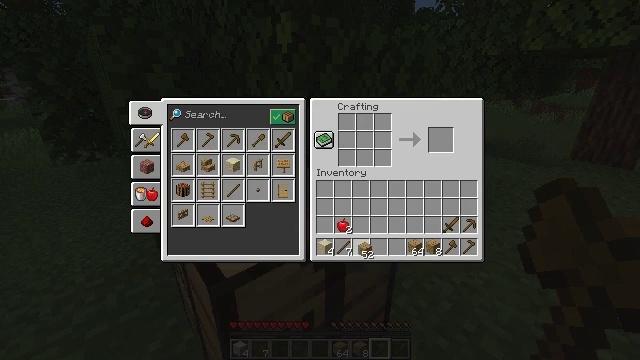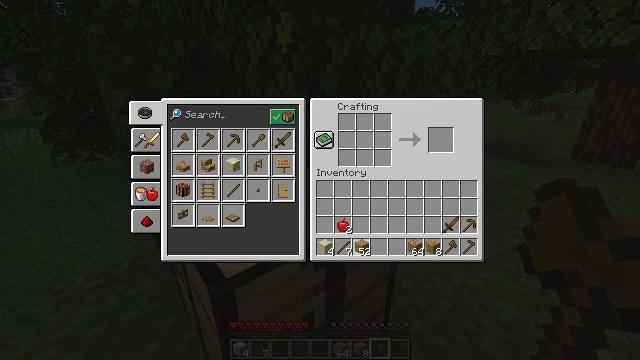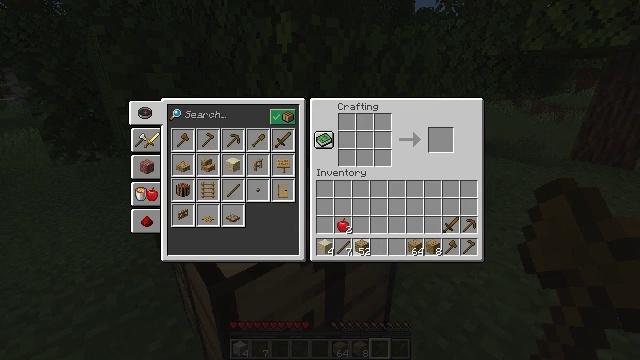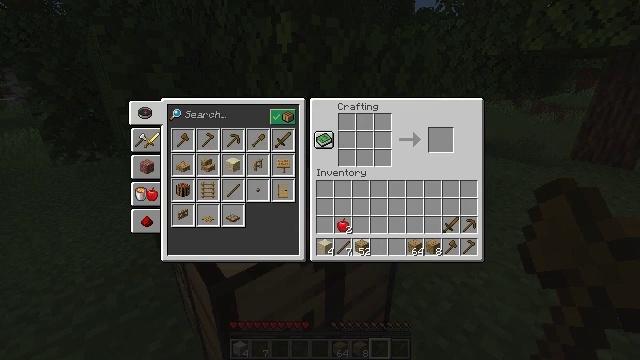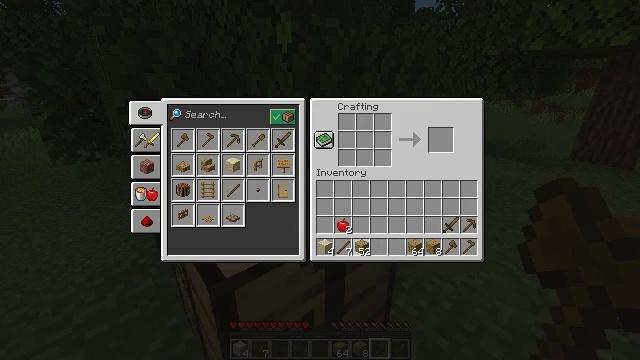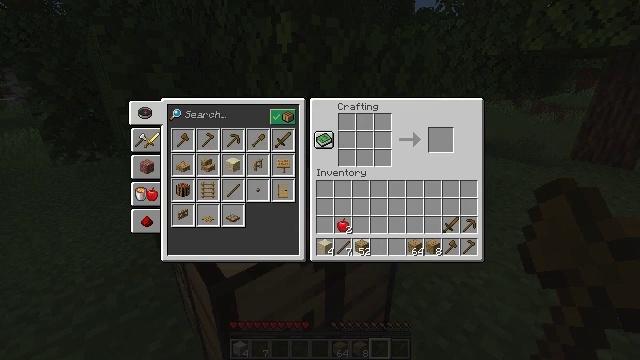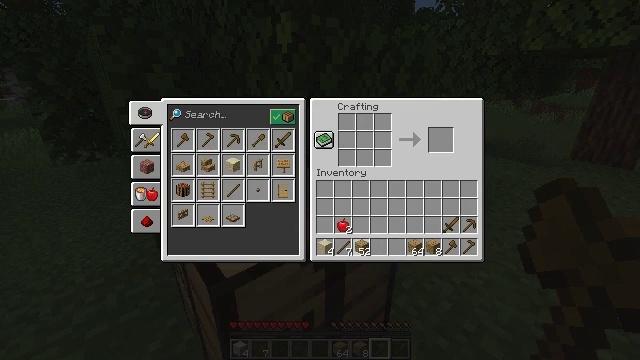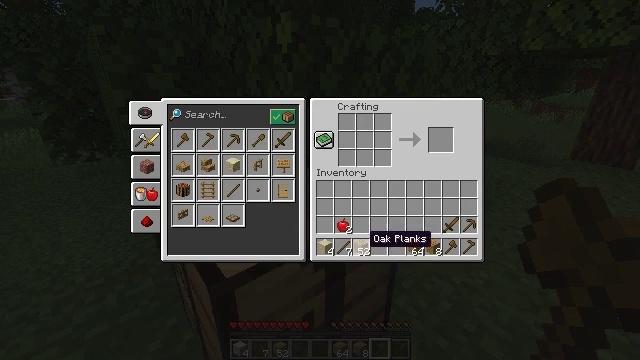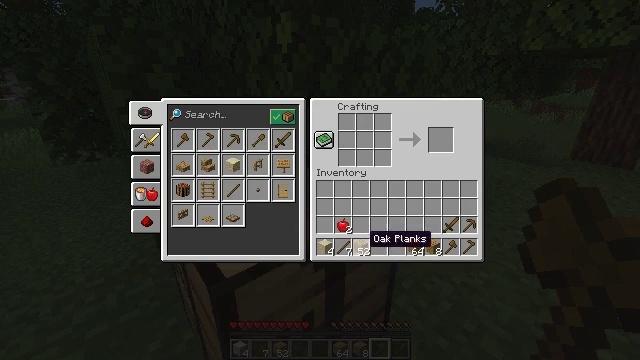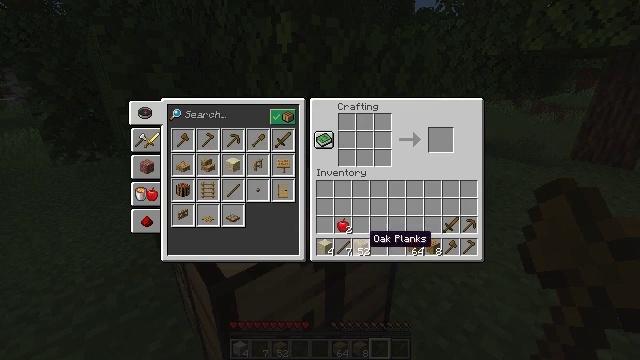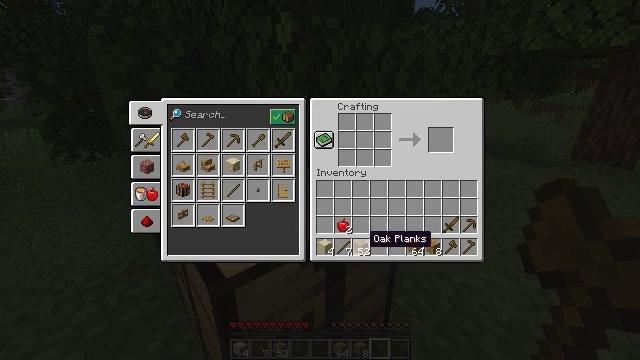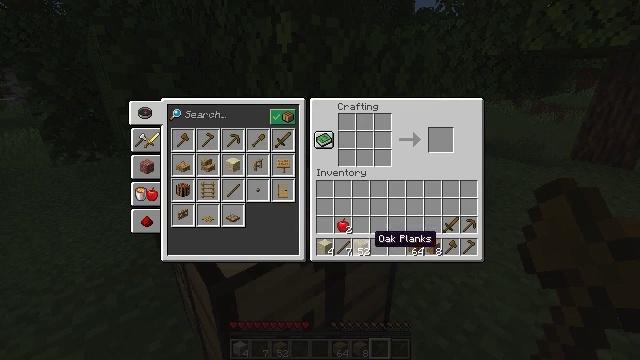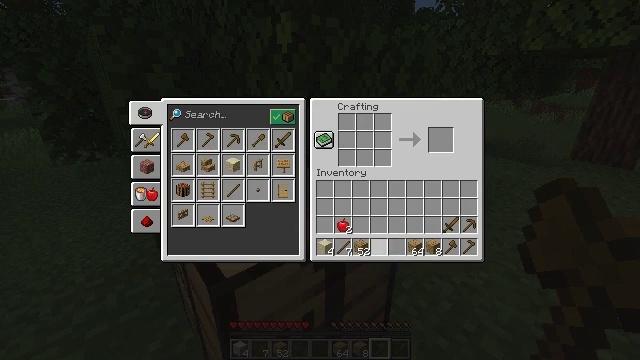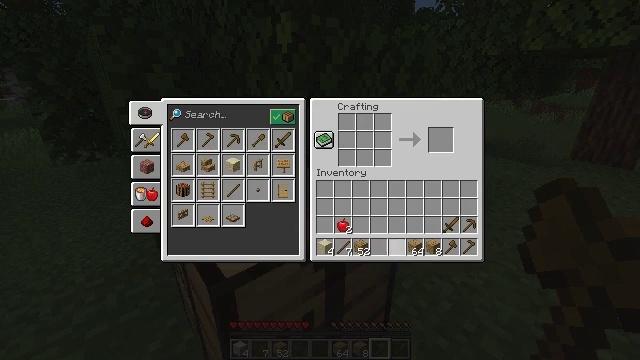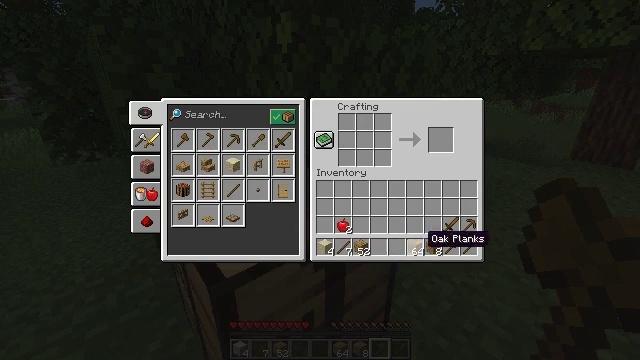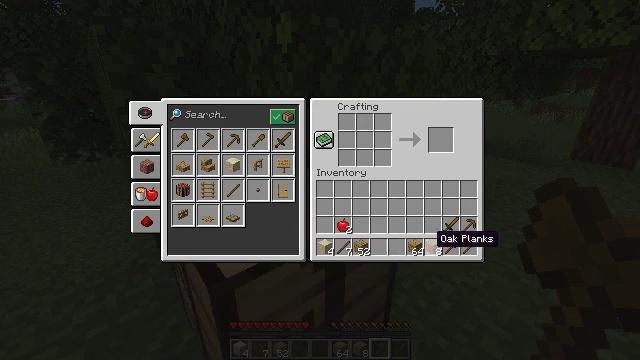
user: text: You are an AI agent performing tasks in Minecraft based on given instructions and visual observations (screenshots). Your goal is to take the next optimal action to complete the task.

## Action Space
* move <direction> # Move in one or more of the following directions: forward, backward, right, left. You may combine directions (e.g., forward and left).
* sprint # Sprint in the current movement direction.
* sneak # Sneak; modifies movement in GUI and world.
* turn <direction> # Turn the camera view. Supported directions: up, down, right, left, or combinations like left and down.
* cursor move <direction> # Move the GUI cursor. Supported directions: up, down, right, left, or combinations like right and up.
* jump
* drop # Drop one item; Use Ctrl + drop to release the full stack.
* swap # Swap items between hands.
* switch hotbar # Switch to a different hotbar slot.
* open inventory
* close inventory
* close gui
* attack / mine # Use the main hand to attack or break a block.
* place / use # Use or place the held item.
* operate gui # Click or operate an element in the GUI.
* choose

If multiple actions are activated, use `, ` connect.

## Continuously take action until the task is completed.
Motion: motion action
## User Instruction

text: Mine block crafting table.
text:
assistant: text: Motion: no_op
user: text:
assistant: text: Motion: no_op
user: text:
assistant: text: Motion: no_op
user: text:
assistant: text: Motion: attack / mine
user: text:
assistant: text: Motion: attack / mine
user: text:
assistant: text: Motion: attack / mine
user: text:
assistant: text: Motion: no_op
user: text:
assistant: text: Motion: no_op
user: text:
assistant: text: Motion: no_op
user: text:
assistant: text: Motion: no_op
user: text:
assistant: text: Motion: no_op
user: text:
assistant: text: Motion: turn right
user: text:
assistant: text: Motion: turn right
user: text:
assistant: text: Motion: turn right
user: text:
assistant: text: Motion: turn right
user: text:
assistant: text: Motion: no_op
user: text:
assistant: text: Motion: no_op
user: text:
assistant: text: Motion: no_op
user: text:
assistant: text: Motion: no_op
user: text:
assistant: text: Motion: no_op
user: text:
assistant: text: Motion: no_op
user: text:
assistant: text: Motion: no_op
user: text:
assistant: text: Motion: no_op
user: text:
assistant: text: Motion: no_op
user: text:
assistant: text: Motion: attack / mine
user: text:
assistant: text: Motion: attack / mine
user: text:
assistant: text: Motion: attack / mine
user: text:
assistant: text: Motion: turn left
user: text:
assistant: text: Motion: turn left
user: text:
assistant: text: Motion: no_op